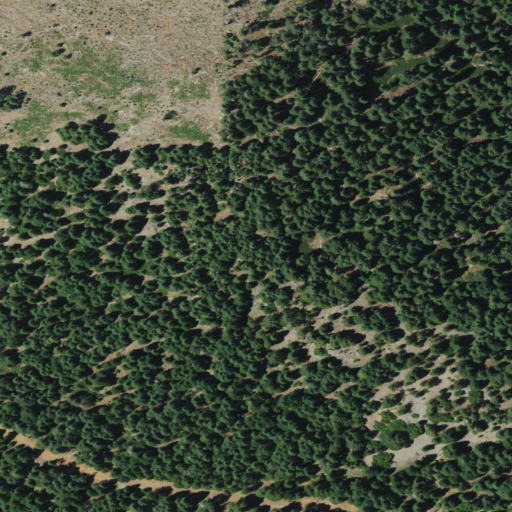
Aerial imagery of mountain in California named Tucker Butte containing evergreen forest, shrub, and grassland